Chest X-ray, AP view. Patient: 53 years old, sex M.
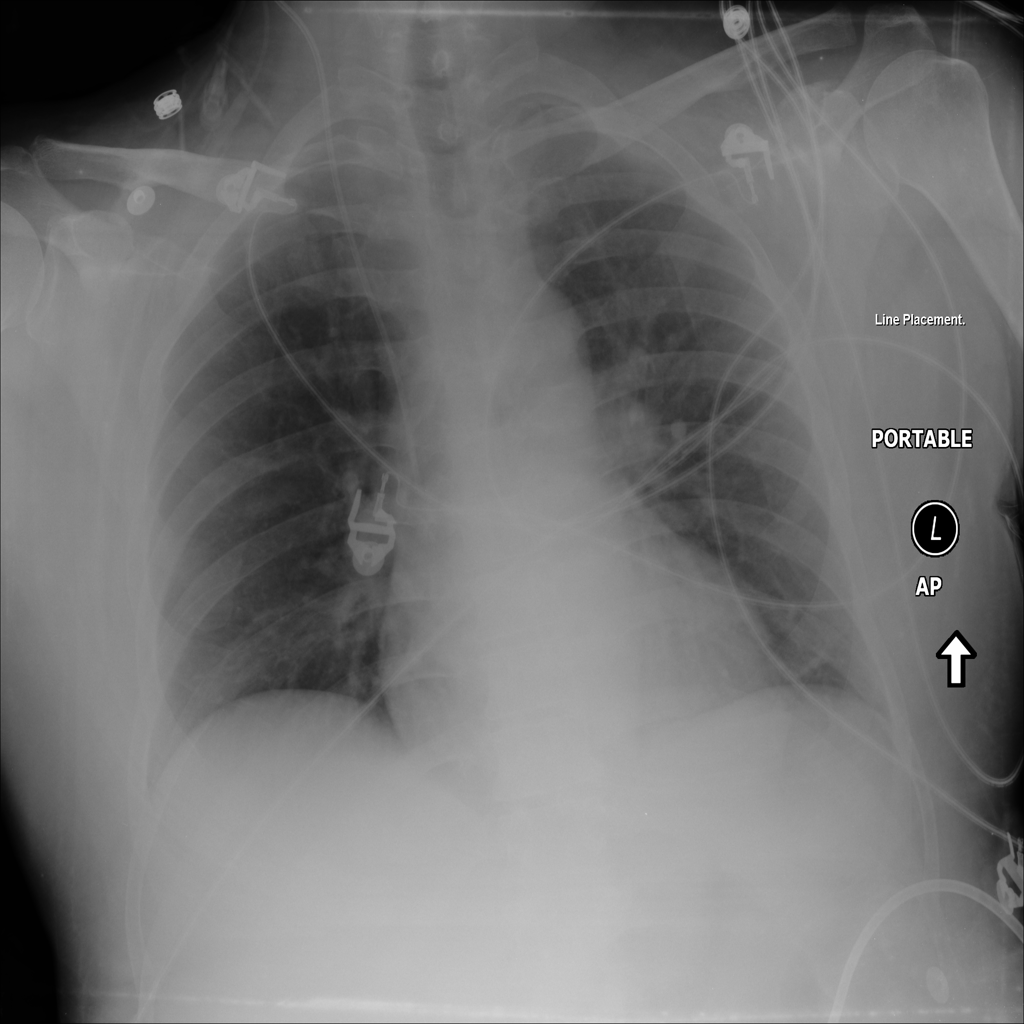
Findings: No Finding